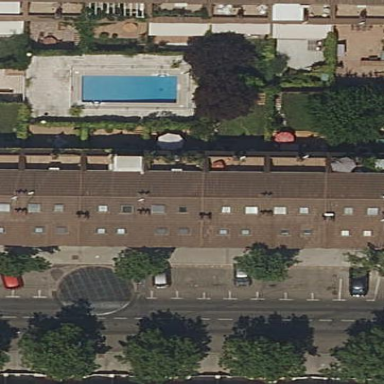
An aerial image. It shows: Terrace building.